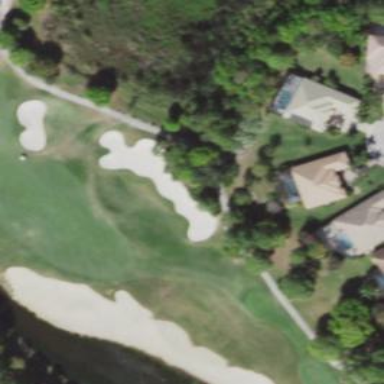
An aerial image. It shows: Golf bunker filled with natural sand.